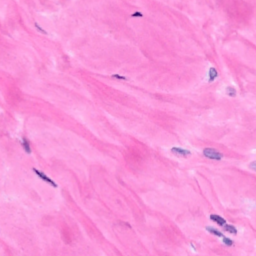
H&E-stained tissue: Breast